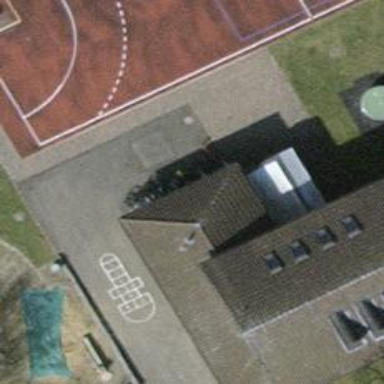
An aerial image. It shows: Bicycle parking area.